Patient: sex F, age 65
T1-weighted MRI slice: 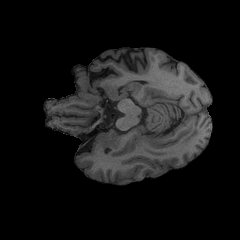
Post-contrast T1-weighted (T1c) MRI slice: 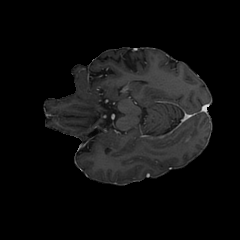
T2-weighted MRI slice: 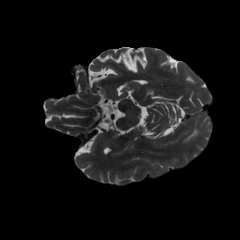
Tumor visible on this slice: yes
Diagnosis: Glioblastoma, IDH-wildtype
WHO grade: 4